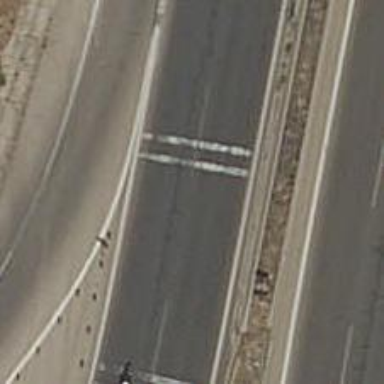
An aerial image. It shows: Traffic calming measure in place: rumble strips.